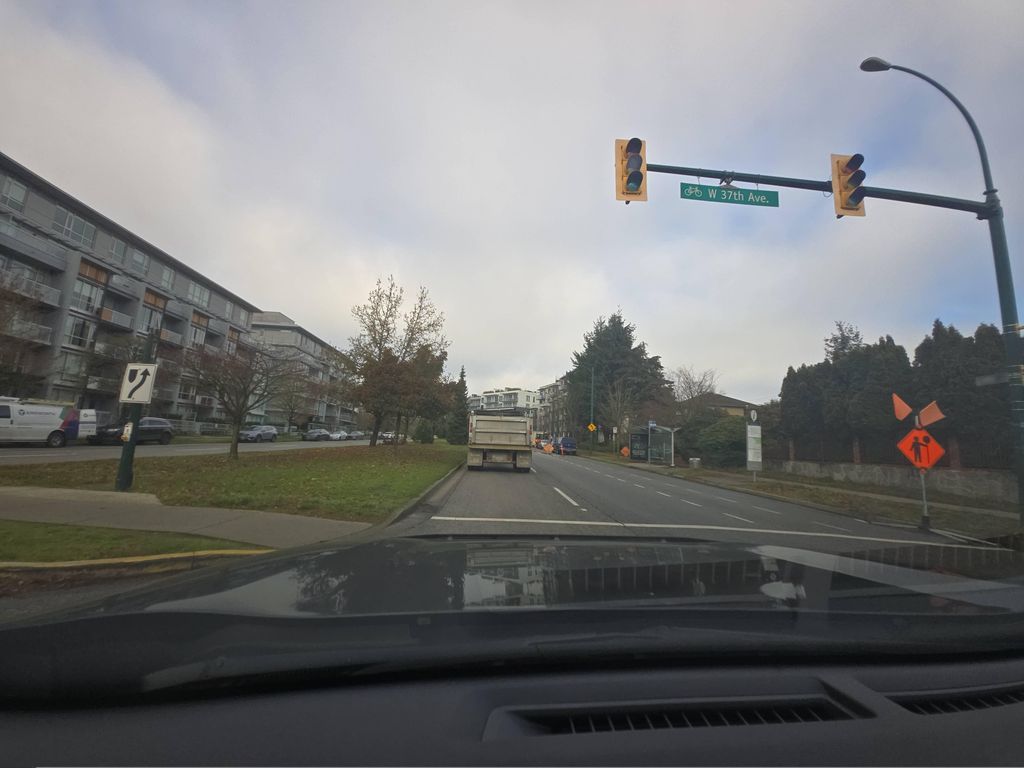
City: vancouver